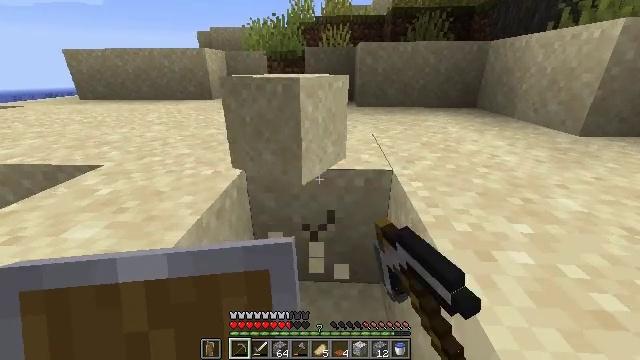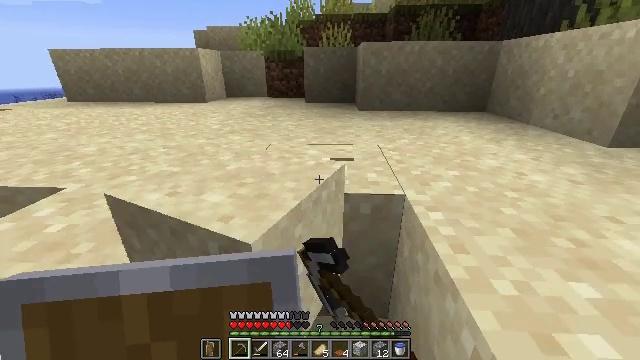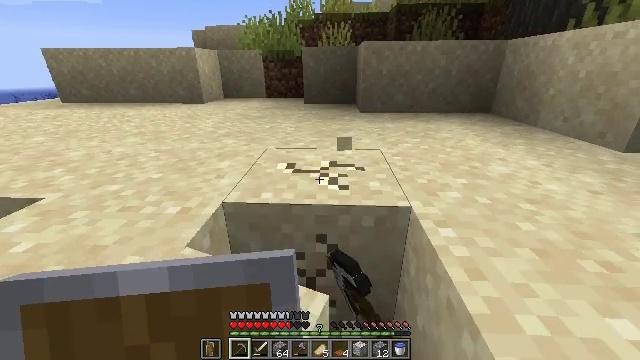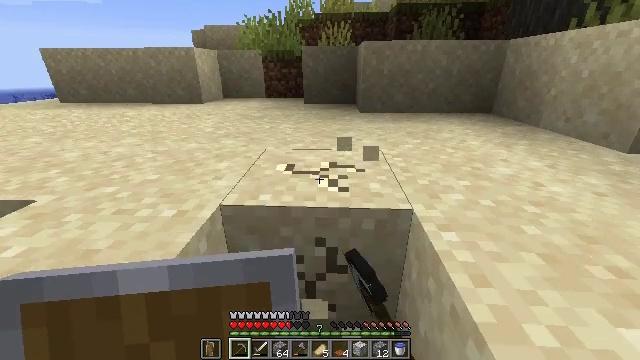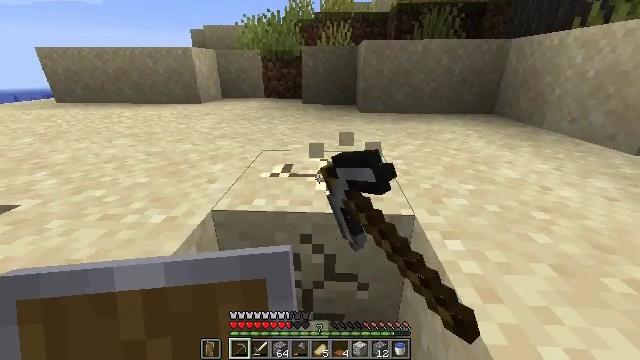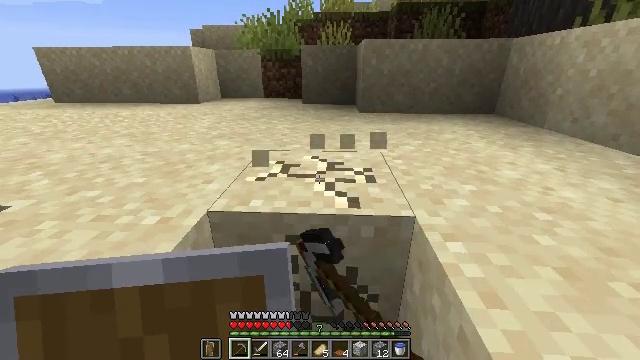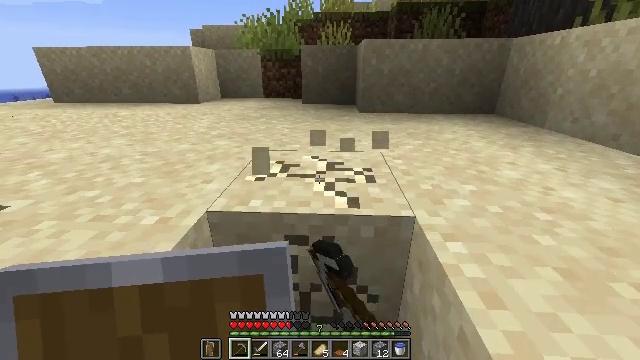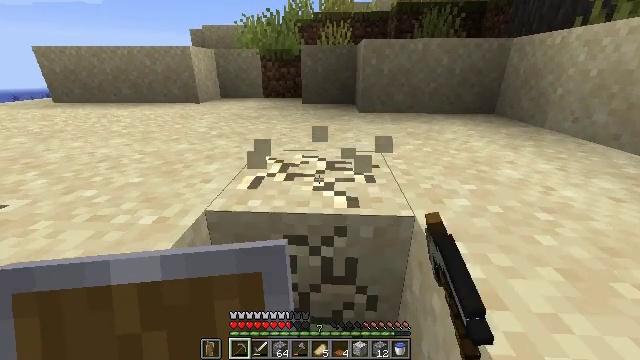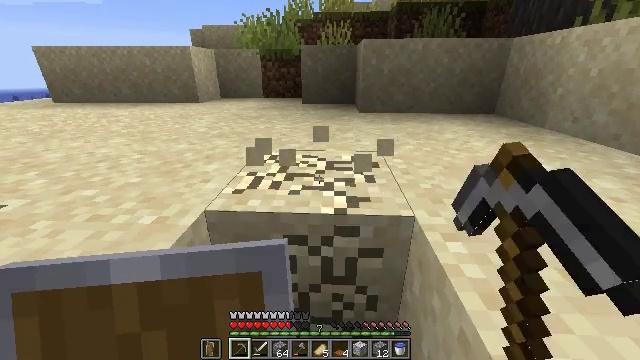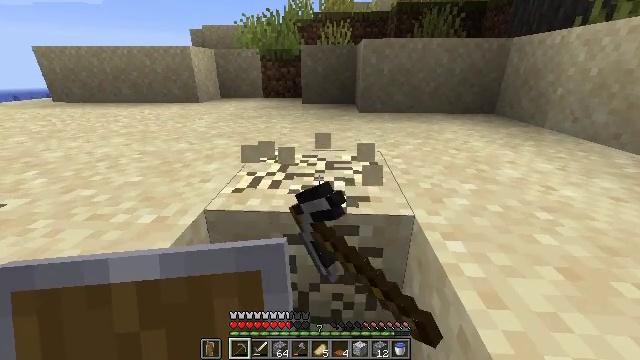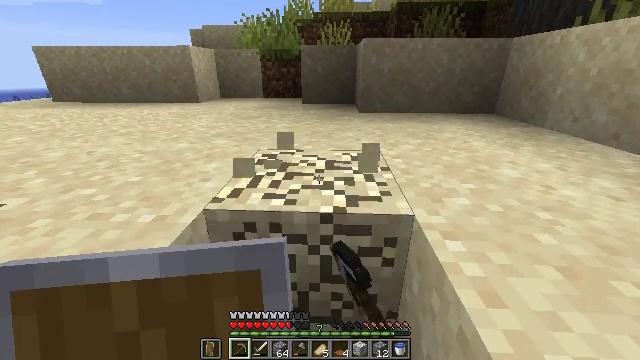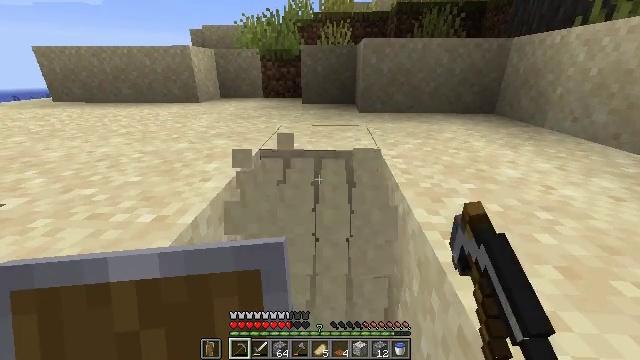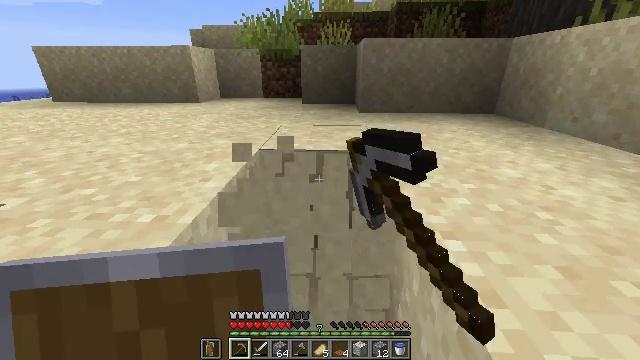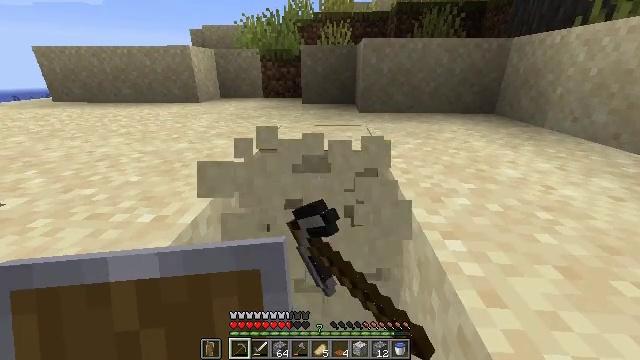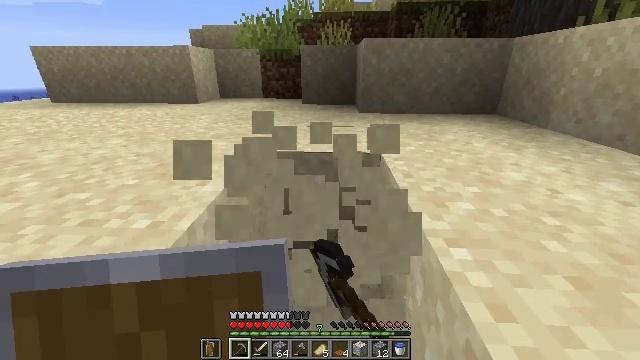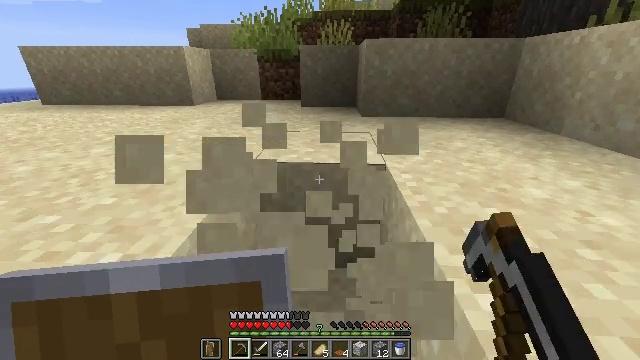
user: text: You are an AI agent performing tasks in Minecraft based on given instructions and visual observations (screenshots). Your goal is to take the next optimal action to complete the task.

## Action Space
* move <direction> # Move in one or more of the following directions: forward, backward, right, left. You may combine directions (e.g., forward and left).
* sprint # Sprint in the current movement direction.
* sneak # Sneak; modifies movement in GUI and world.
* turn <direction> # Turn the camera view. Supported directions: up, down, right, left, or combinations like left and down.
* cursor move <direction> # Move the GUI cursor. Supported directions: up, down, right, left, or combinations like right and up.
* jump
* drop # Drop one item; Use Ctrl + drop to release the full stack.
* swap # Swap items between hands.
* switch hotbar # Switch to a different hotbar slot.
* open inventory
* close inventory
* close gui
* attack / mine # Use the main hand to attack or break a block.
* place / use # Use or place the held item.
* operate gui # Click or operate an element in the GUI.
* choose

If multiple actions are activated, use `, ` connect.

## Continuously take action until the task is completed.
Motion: motion action
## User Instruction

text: Gather sand from the desert.
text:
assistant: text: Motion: move forward, attack / mine
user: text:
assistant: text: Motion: attack / mine
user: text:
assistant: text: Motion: attack / mine
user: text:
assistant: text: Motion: attack / mine
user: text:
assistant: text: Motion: attack / mine
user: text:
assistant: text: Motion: attack / mine
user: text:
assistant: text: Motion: attack / mine
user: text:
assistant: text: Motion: attack / mine
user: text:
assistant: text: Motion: attack / mine
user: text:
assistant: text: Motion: attack / mine
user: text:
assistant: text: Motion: attack / mine
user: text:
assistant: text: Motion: attack / mine
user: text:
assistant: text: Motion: attack / mine
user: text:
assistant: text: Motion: move forward, attack / mine
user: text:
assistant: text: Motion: move forward, attack / mine
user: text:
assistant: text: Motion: move forward, attack / mine
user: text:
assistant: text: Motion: attack / mine
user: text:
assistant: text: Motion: attack / mine
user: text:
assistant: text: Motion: attack / mine
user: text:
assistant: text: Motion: attack / mine
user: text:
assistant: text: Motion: attack / mine
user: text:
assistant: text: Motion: attack / mine
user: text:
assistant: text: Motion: attack / mine
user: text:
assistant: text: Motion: attack / mine
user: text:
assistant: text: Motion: attack / mine
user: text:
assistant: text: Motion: attack / mine
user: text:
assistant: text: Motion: attack / mine
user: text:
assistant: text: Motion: attack / mine
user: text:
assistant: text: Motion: attack / mine
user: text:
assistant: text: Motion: move forward, attack / mine